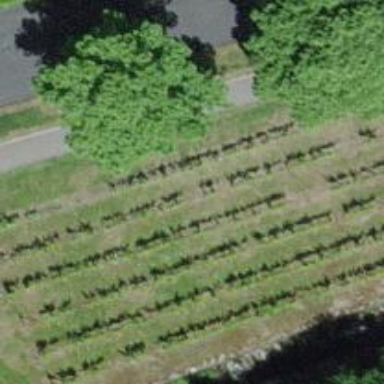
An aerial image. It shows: Vineyard.